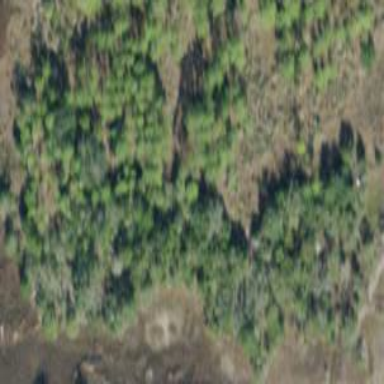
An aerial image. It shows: Mixed leaf woodland.